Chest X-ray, PA view. Patient: 36 years old, sex F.
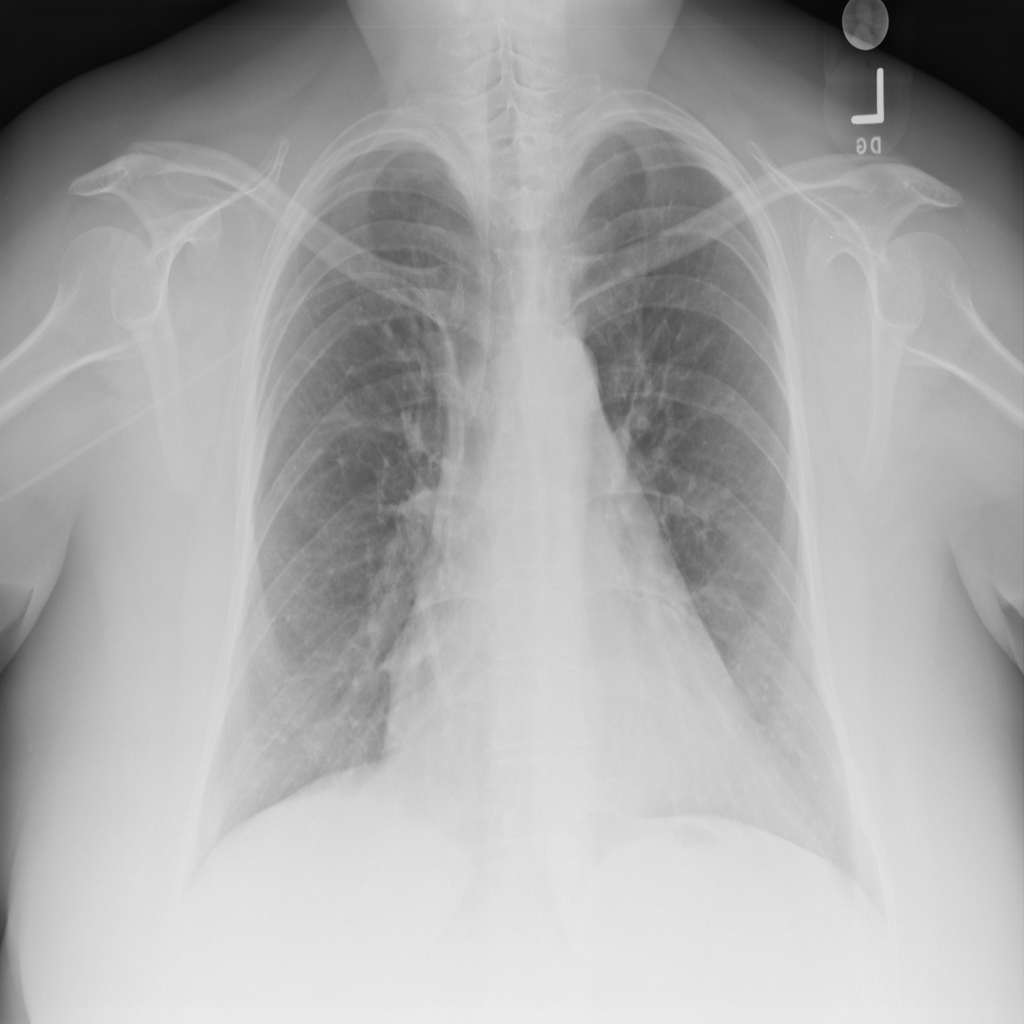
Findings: No Finding